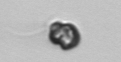
Label: Heterocapsa_rotundata